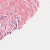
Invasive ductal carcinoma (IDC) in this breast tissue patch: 1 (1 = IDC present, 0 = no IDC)